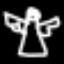
Label: angel